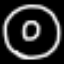
Label: donut